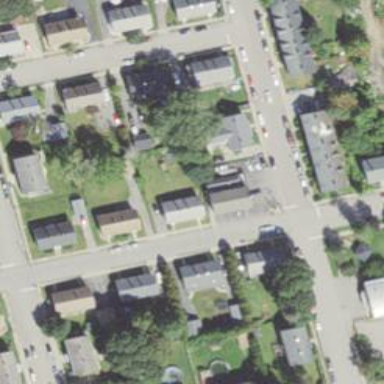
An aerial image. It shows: Residential driveway.